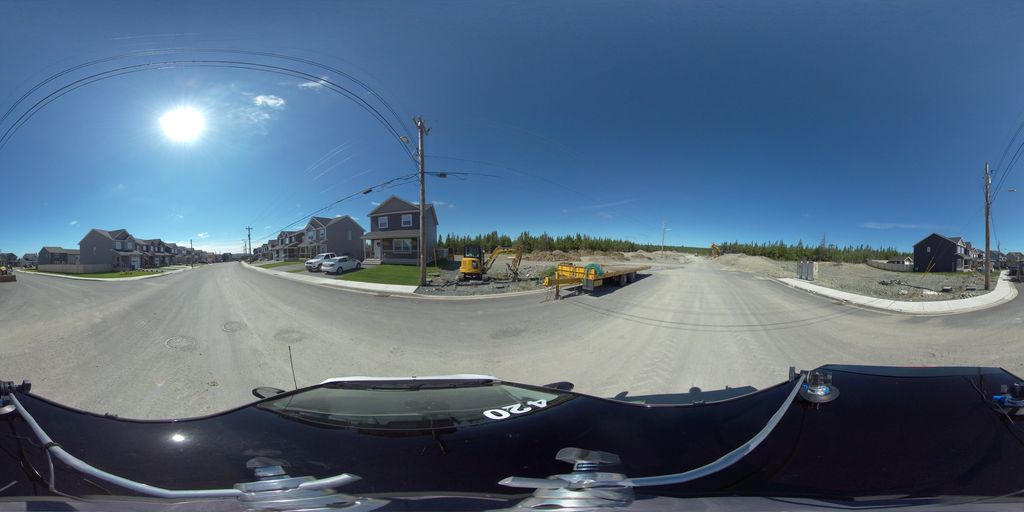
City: st_johns